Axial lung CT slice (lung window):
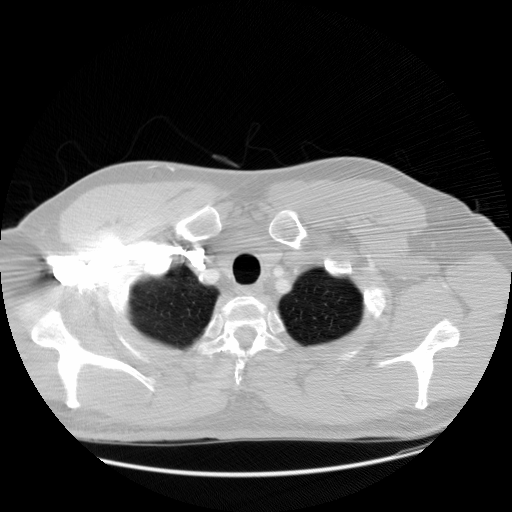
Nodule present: no